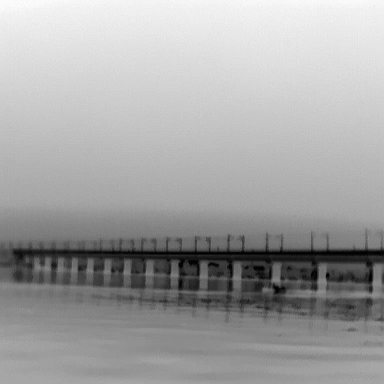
There is a canoe in the infrared image.